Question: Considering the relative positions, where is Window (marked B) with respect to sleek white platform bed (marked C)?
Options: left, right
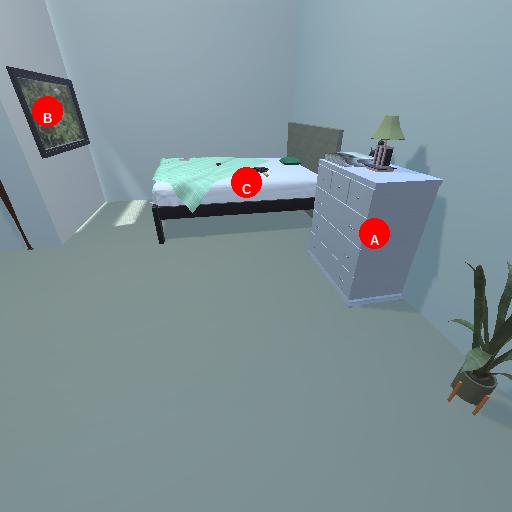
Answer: left